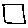
Label: square